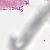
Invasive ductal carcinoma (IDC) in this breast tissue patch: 0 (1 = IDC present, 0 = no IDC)